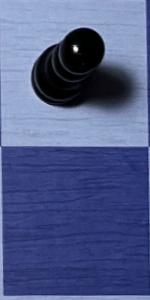
Label: Empty